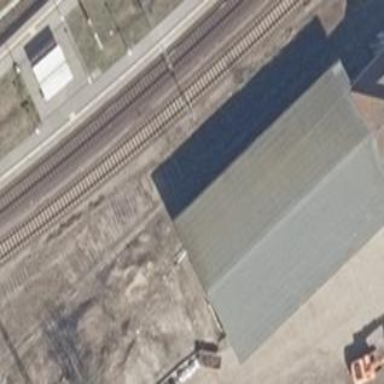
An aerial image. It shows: Warehouse building.